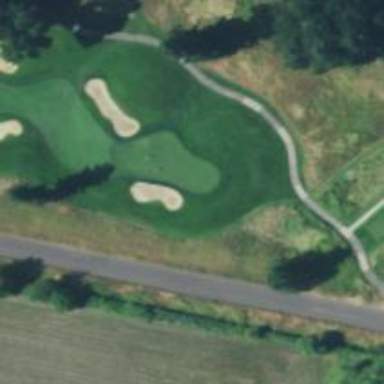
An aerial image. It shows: Golf hole.